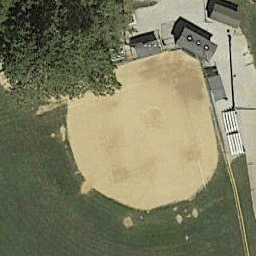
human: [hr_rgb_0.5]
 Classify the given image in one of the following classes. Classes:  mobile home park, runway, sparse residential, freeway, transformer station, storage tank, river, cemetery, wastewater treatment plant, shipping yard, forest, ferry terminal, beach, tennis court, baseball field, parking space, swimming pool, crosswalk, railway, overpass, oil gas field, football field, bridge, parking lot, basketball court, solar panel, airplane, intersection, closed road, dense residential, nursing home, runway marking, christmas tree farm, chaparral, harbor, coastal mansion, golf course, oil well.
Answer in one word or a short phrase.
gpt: baseball field